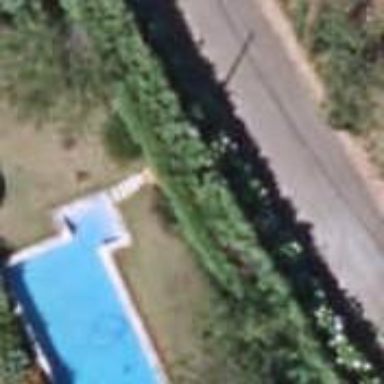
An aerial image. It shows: Swimming pool located in leisure land.